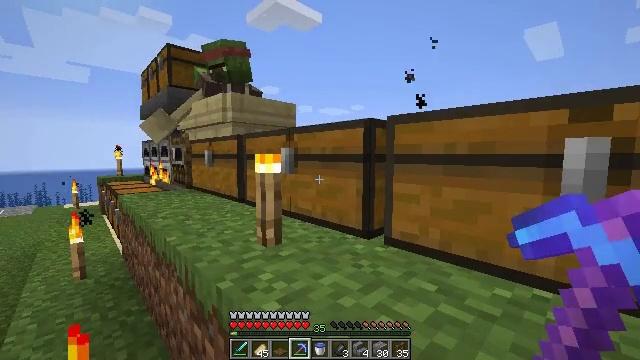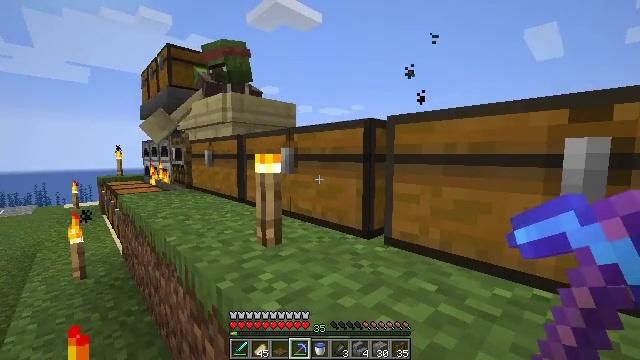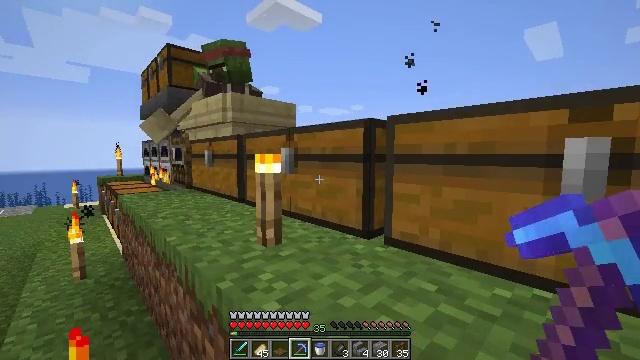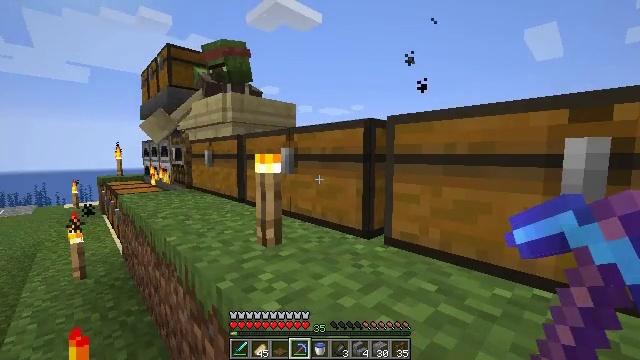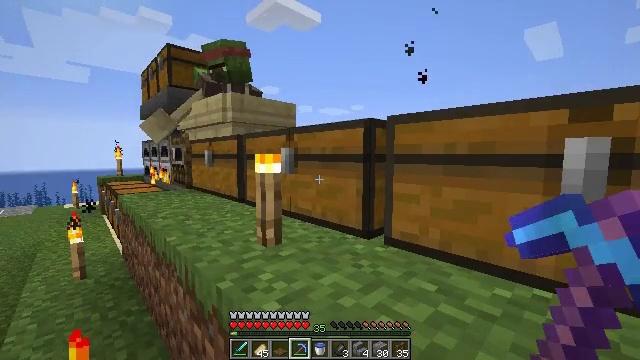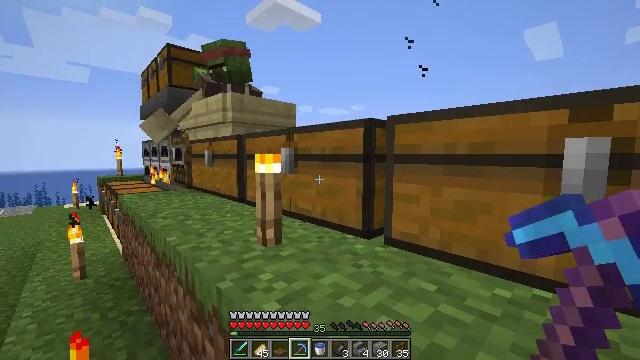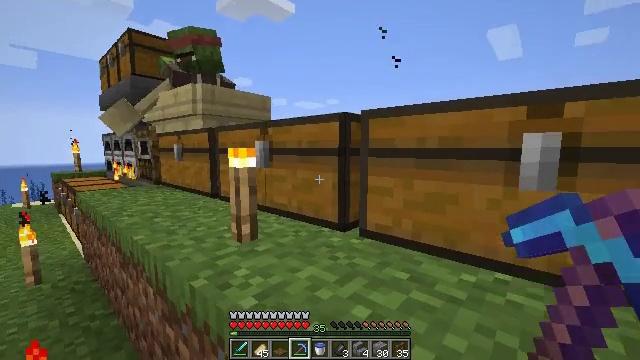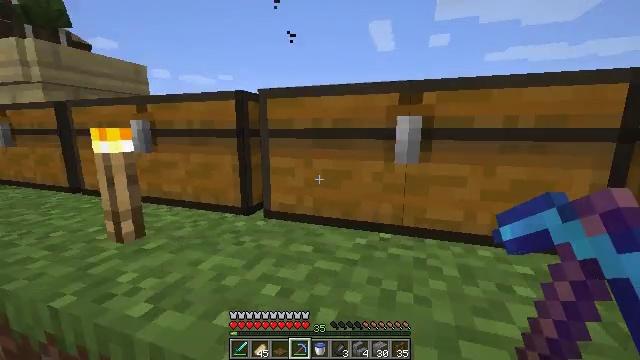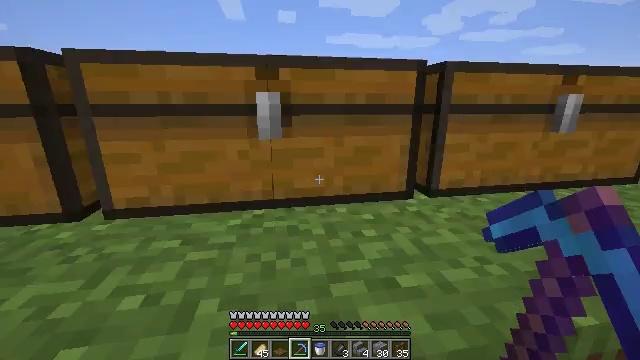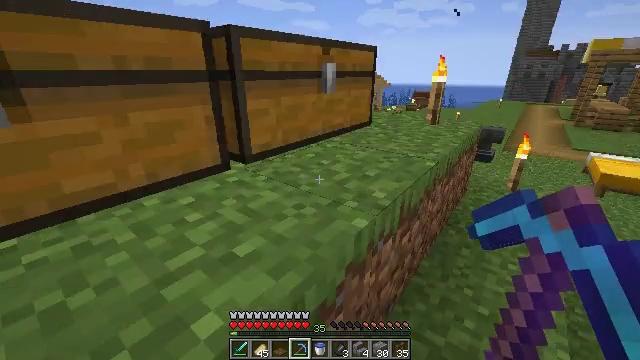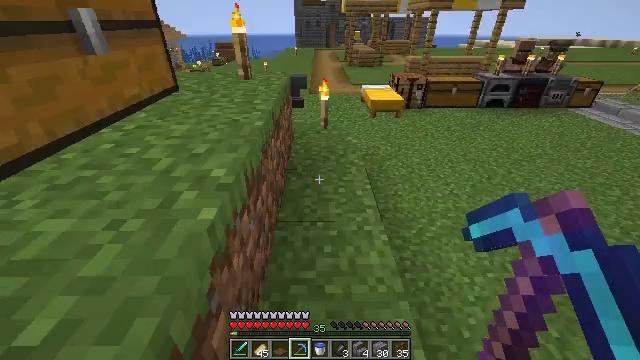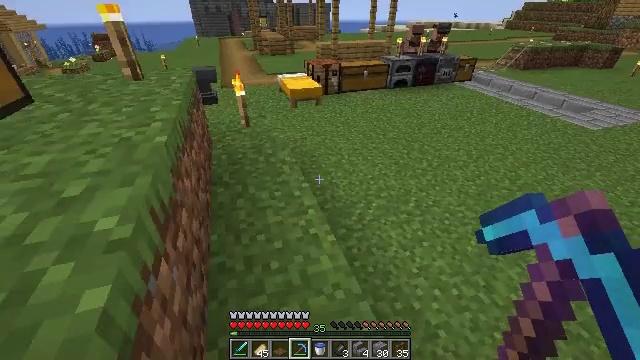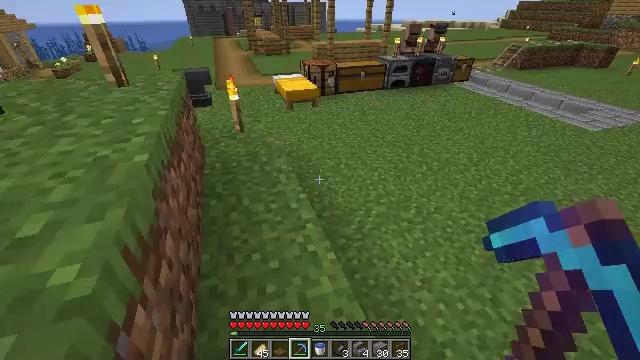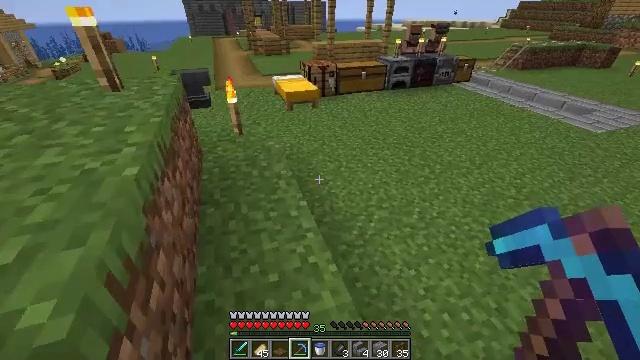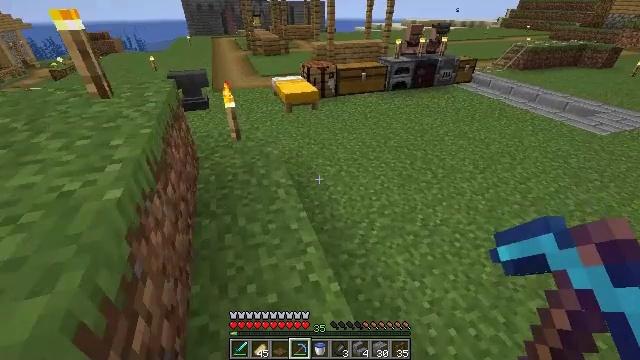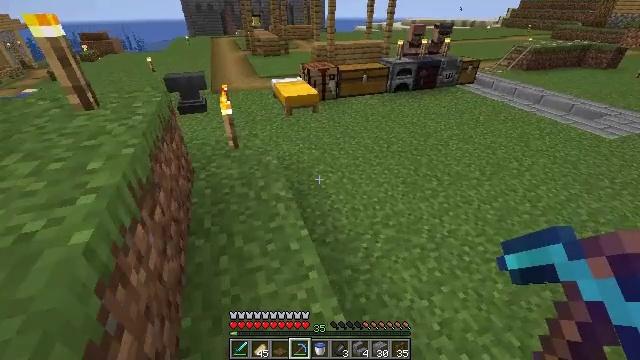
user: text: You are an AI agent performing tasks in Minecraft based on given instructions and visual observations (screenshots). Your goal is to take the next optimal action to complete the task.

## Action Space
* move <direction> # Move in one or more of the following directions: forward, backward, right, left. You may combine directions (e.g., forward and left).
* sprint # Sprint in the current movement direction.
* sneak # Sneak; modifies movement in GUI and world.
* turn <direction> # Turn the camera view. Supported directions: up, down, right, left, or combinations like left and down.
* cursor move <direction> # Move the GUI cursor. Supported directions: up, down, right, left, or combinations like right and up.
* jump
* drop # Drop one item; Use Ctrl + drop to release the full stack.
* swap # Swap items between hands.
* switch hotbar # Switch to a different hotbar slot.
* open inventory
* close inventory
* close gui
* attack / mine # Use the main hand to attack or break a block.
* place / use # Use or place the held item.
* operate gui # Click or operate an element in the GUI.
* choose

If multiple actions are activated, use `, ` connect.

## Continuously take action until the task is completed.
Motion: motion action
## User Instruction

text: Open the crafting table to make flint and steel with iron and flint.
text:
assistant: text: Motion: no_op
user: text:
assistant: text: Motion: no_op
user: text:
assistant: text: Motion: no_op
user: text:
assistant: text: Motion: no_op
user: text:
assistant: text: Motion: no_op
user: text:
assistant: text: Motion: turn right and down
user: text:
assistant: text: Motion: turn right and down
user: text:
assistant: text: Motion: turn right and down
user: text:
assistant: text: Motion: move forward, turn right and down
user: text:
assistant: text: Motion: move forward, turn right and down
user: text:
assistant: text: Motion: move forward, turn right and down
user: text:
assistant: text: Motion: move forward
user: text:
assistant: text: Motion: move forward
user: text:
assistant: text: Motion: move forward
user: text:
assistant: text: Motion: move forward, sprint
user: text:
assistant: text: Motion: move forward, sprint
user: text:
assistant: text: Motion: move forward, sprint
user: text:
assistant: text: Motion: move forward, sprint, turn right
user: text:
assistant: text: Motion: move forward, turn up
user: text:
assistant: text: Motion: move forward, turn left and up
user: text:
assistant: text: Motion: move forward, sprint, turn up
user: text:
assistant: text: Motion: move forward, sprint, turn up
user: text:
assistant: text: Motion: move forward, sprint, turn up
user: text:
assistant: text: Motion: move forward, sprint
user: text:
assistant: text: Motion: move forward
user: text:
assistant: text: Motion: move forward
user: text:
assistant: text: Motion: move forward
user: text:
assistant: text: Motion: move forward
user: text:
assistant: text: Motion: move forward
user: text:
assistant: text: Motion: move forward